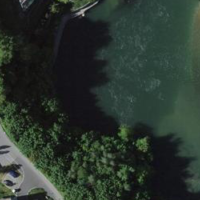
EUNIS habitat code: 15
Species observed at this site:
Certhia brachydactyla
Corvus corone
Turdus philomelos
Fulica atra
Alcedo atthis
Dendrocopos major
Sylvia atricapilla
Muscicapa striata
Phylloscopus collybita
Poecile palustris
Larus michahellis
Cygnus olor
Erithacus rubecula
Pica pica
Phoenicurus ochruros
Sitta europaea
Garrulus glandarius
Columba livia
Motacilla cinerea
Cyanistes caeruleus
Anas platyrhynchos
Sturnus vulgaris
Troglodytes troglodytes
Chloris chloris
Streptopelia decaocto
Fringilla coelebs
Passer domesticus
Regulus ignicapilla
Carduelis carduelis
Turdus merula
Columba palumbus
Phalacrocorax carbo
Tachymarptis melba
Parus major
Hirundo rustica
Mergus merganser
Turdus pilaris
Regulus regulus
Motacilla alba
Delichon urbicum